Question: I would like to update a property in a custom element () by another custom element (). But the property have changed type from Map to String during the operation.
Explanation:
1/ Just after the application start, the custom element (signin-element) update the property with a Map (see the file signin.dart).
2/ After the custom element is initialized, the property is updated with a new Map from an external json file. The method update can't assign a new Map to the property , because is now a .
Chromium return warnings:
> Attributes on signin-element were data bound prior to Polymer
upgrading the element. This may result in incorrect binding types.Attributes on localized-element were data bound prior to Polymer
upgrading the element. This may result in incorrect binding types.
And finally return an error:
'''
Class 'String' has no instance method '[]='.
'''

'''
<core-animated-pages selectedindex="0" notap id="core_animated_pages">
<section id="section1" layout horizontal active center-justified center>
<core-card id="core_card" layout vertical>
<paper-input label="Your email addres" floatinglabel id="email_input"></paper-input>
<paper-input label="Your password" floatinglabel id="password_input"></paper-input>
<div id="div" layout horizontal end-justified>
<paper-fab icon="check" id="paper_fab"></paper-fab>
</div>
<h2>{{labels['hello']}}</h2>
</core-card>
</section>
</core_animated_pages>
<localized-element id="l10n" locale={{locale}} labels={{labels}}></localized-element>
'''
'''
@CustomTag('signin-element')
class Signin extends PolymerElement {
@published String locale = 'en';
@observable Map labels = toObservable({
'hello': 'Hello 1'
});
Signin.created() : super.created();
}
'''
'''
@CustomTag('localized-element')
class Localized extends PolymerElement {
@published String locale = 'en';
@published Map labels;
Localized.created() : super.created();
ready() {
super.ready();
_loadTranslations();
}
update() {
if (!_l10n.containsKey(locale)) return;
var l10n = _l10n[locale];
labels['hello'] = l10n['hello'];
}
List locales = ['en', 'fr'];
_loadTranslations() {
locales.forEach((l10n)=> _loadLocale(l10n));
}
Map _l10n = {};
_loadLocale(_l) {
HttpRequest.getString('i18n/translation_${_l}.json')
.then((res) {
_l10n[_l] = JSON.decode(res);
update();
})
.catchError((Error error) {
print(error.toString());
});
}
}
'''
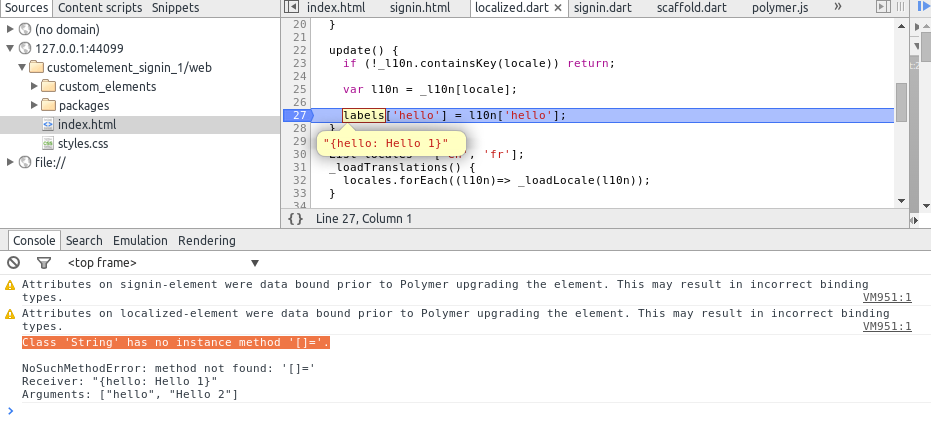
Answer: I think you need to change
'''
@published Map labels;
'''
in localized.dart to
'''
@PublishedProperty(reflect: true) Map labels;
'''
the same with 'locale'
see
<URL>